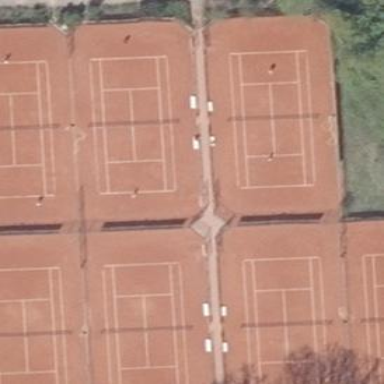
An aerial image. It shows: Tennis court on pitch designated for leisure land.